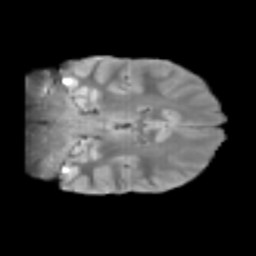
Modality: T2w
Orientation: coronal
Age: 12
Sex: female
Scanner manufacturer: siemens
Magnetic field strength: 3 T
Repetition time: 3.8 s
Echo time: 0.07 s